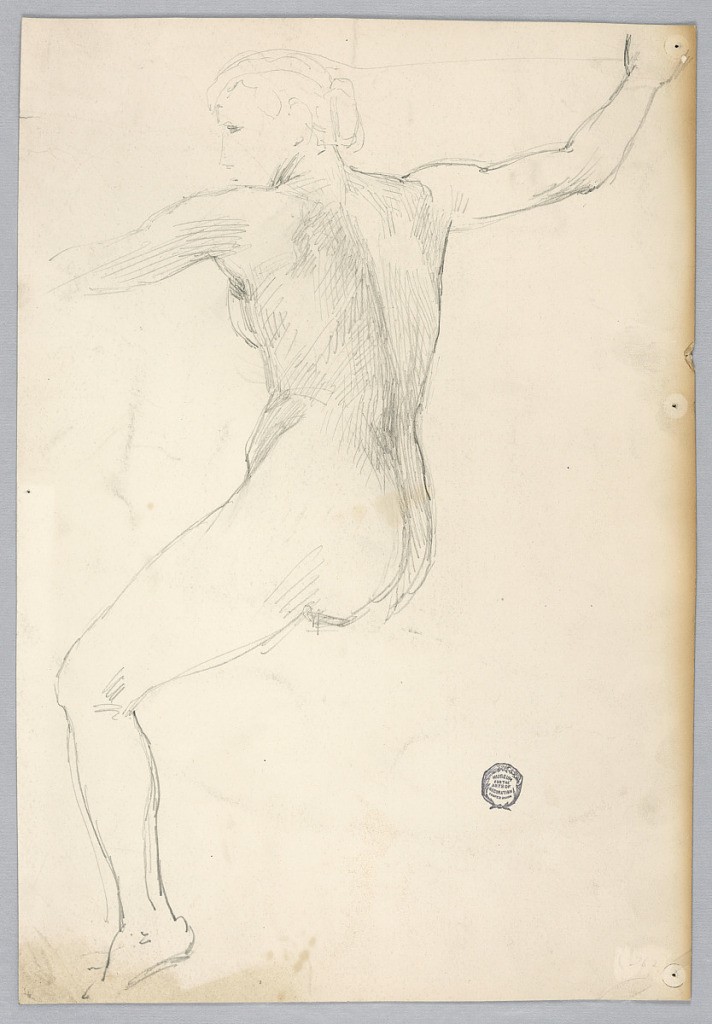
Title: Sketch for "Night"
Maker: Francis Augustus Lathrop, American, 1849–1909
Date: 1893–94
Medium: Black crayon on paper
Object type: Drawing
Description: Nude female figure shown from the rear seated without an indication of the right leg. The right arm is shown, raised, slightly bent at the elbow.